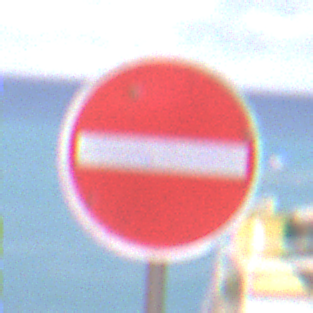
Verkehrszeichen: VerbotDerEinfahrt
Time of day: Midday
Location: Outdoor (Urban)
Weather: Overcast
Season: NotSpecified
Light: Natural